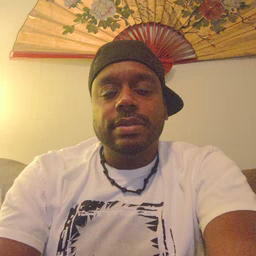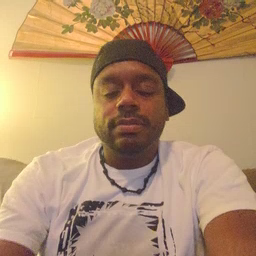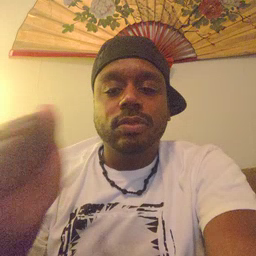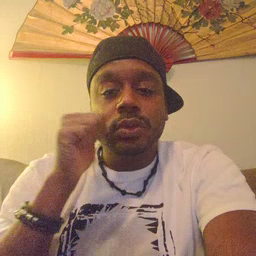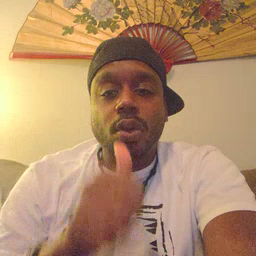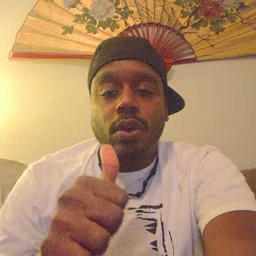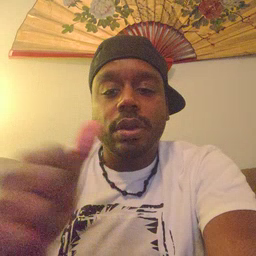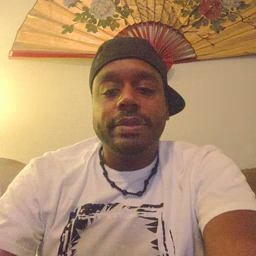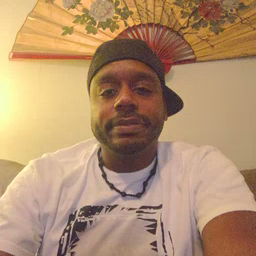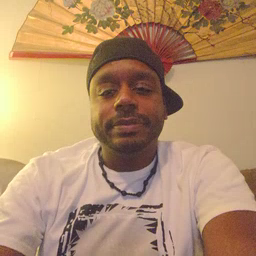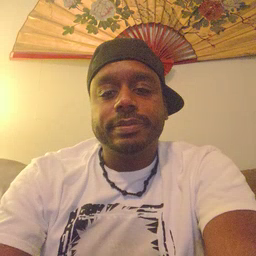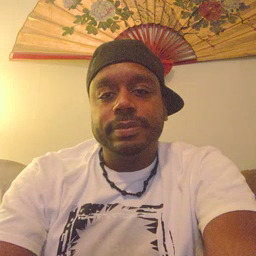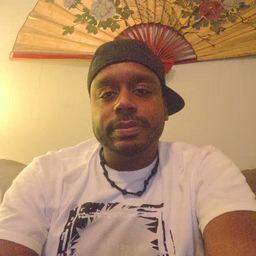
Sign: girl